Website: lowes
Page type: address-validator
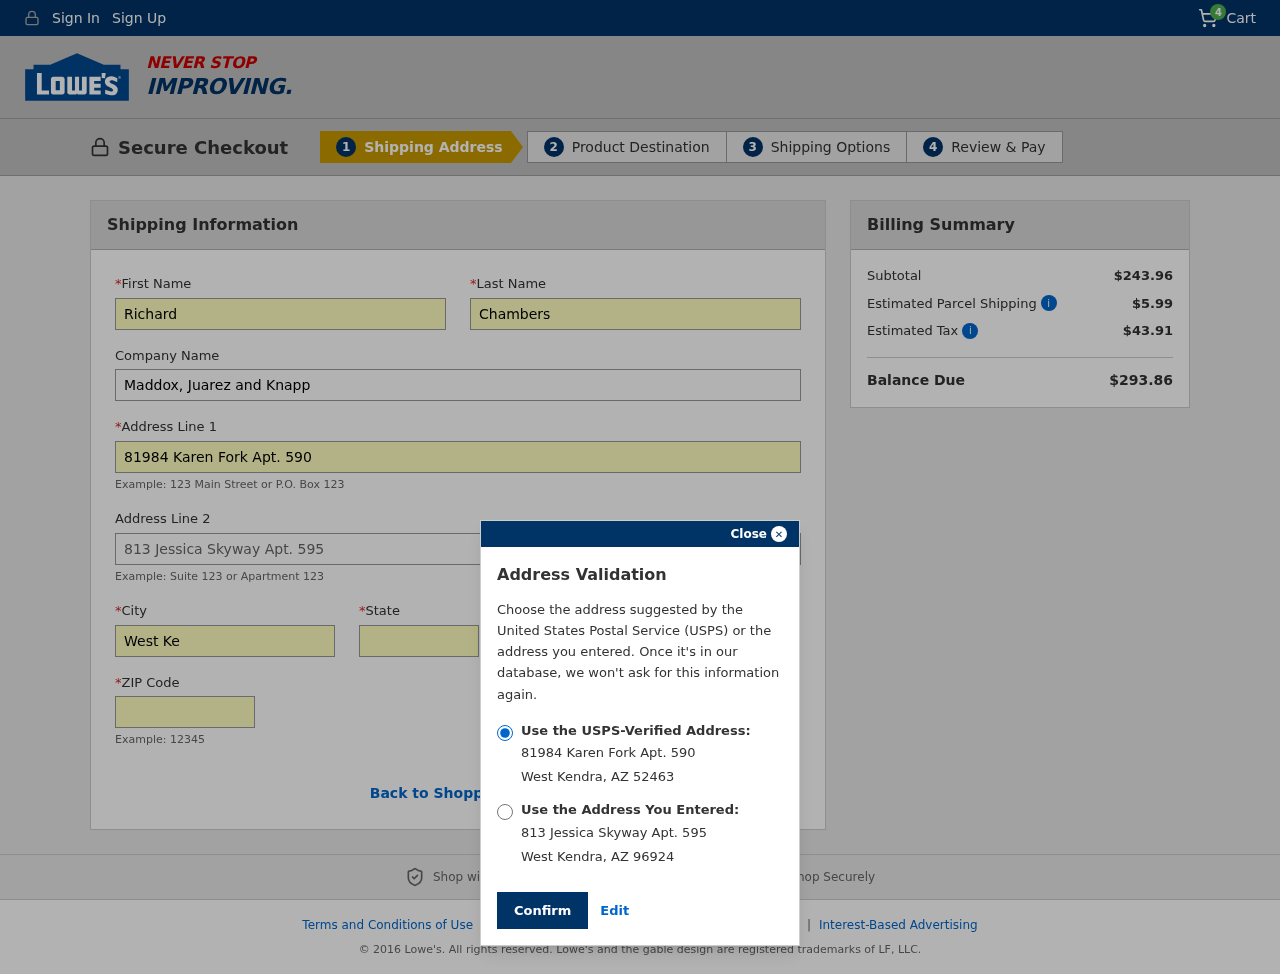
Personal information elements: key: PII_CITY
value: West Kendra
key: PII_COMPANY
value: Maddox, Juarez and Knapp
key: PII_FIRSTNAME
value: Richard
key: PII_LASTNAME
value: Chambers
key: PII_POSTCODE
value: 52463
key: PII_POSTCODE2
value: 96924
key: PII_STATE
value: Arizona
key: PII_STATE_ABBR
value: AZ
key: PII_STREET
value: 81984 Karen Fork Apt. 590
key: PII_STREET2
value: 813 Jessica Skyway Apt. 595
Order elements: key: ORDER_NUM_ITEMS
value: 4
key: ORDER_SUBTOTAL
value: $243.96
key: ORDER_SHIPPING_COST
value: $5.99
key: ORDER_TAX
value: $43.91
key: ORDER_TOTAL
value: $293.86